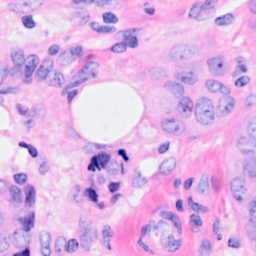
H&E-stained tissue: Breast